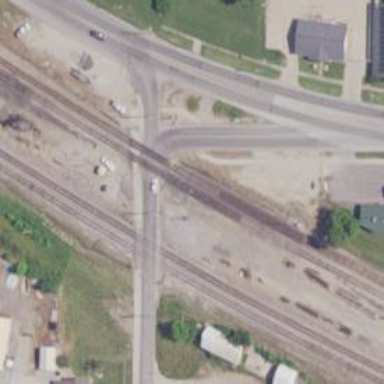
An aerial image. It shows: Level crossing along the railway.